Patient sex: M
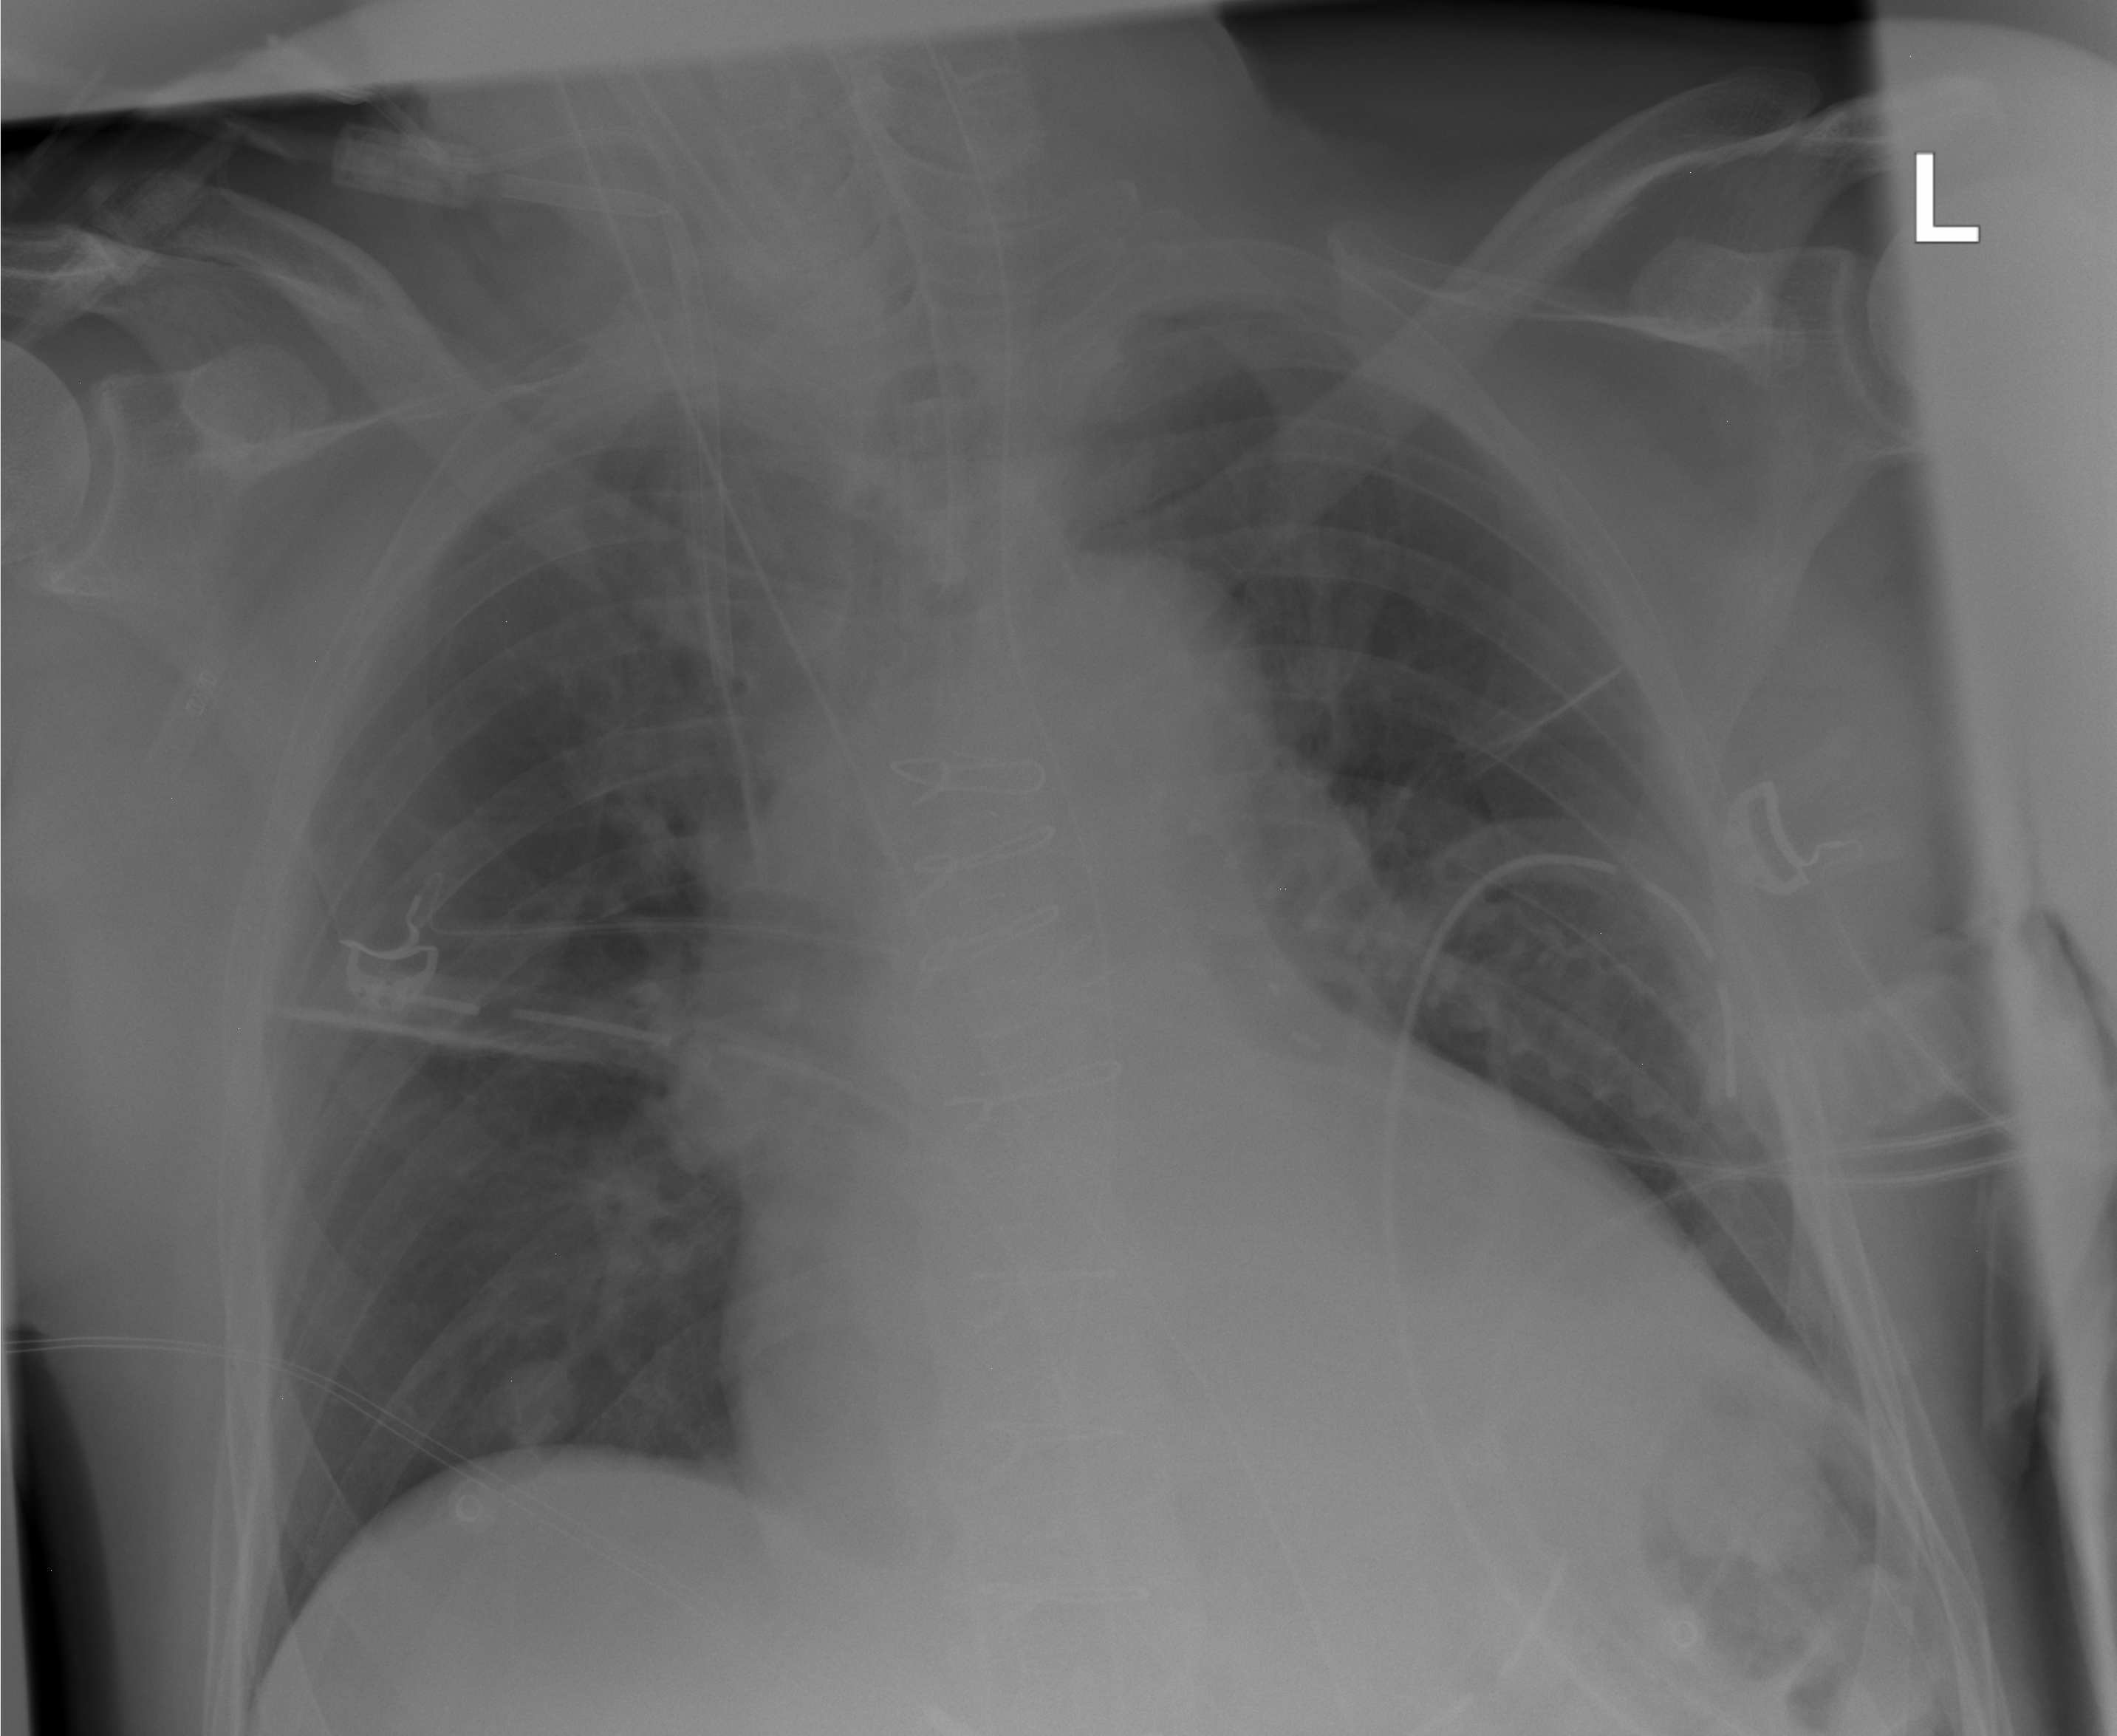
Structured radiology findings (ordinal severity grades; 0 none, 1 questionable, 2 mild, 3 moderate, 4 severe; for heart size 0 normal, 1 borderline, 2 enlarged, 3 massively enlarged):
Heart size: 2
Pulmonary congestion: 0
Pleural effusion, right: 0
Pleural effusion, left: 0
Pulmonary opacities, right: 0
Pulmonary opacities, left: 0
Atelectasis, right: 0
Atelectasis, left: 2